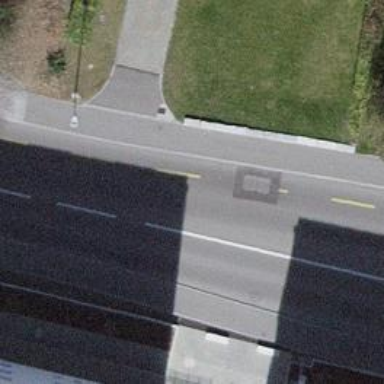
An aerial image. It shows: Primary highway with asphalt surface and dedicated lane for cycling on the left.